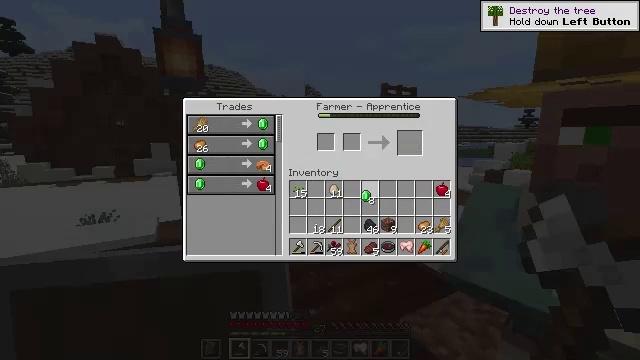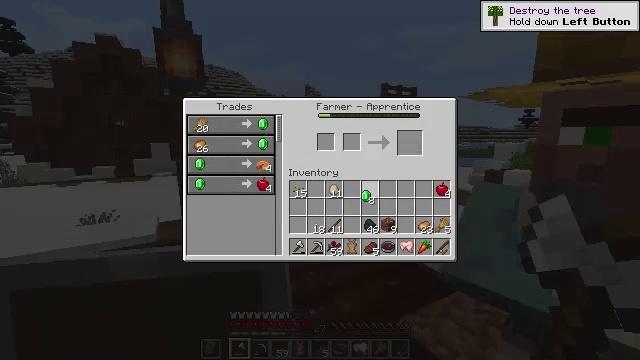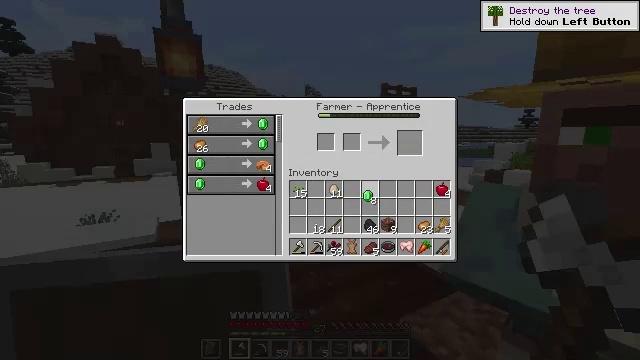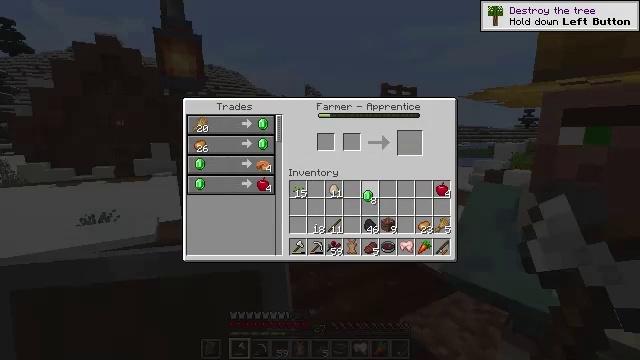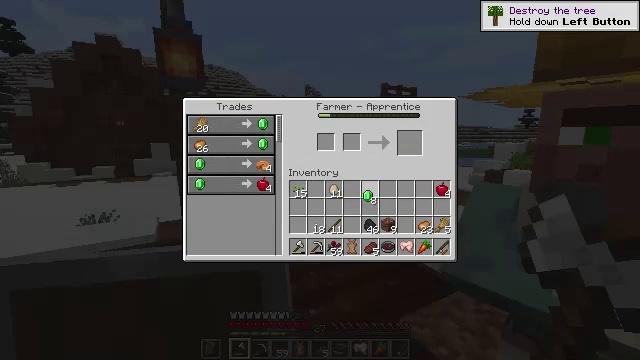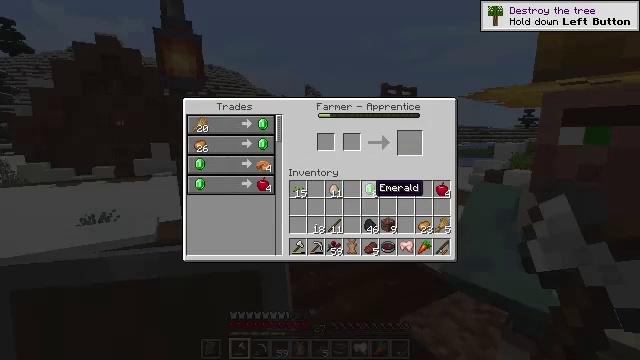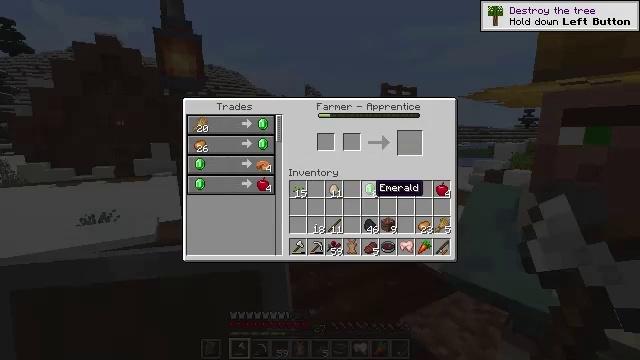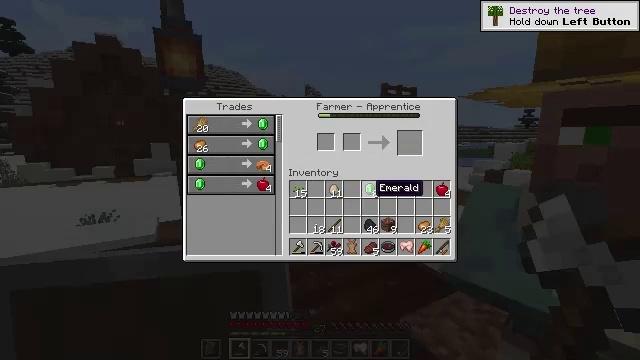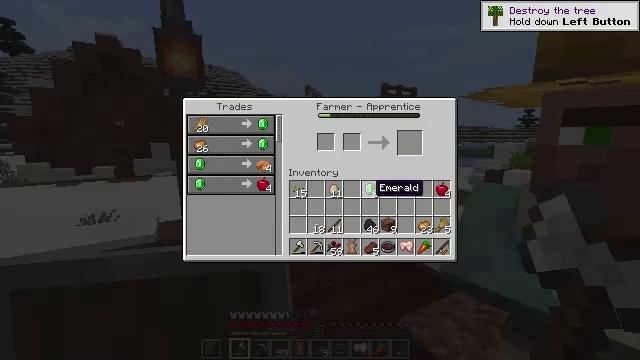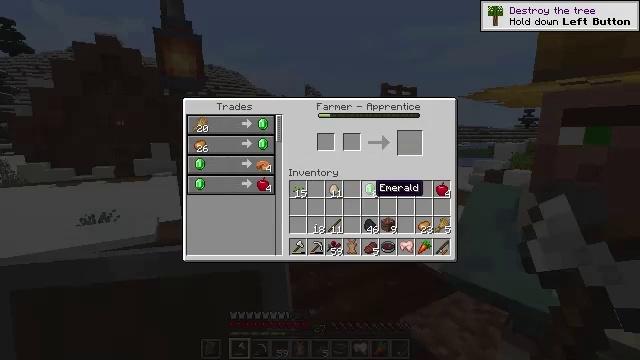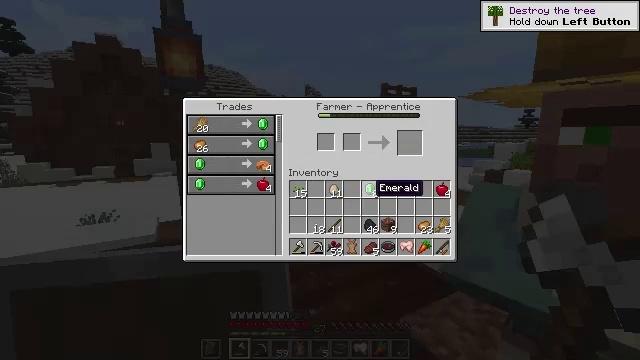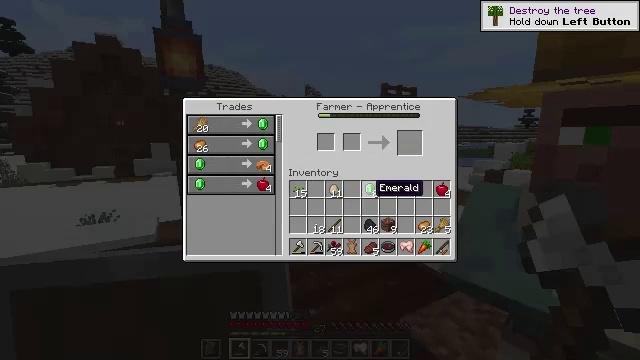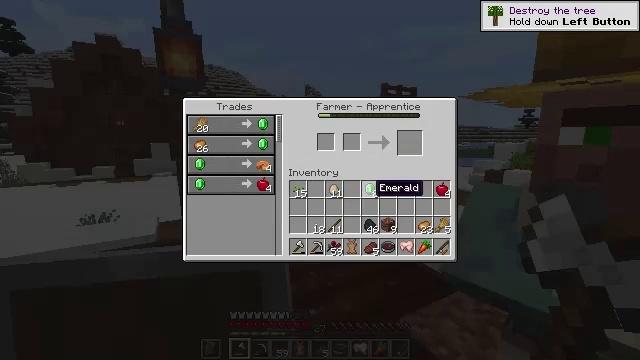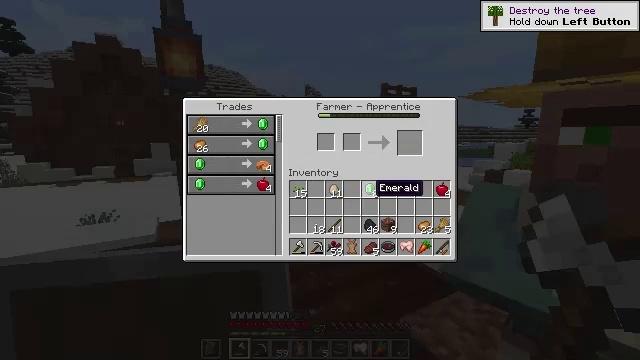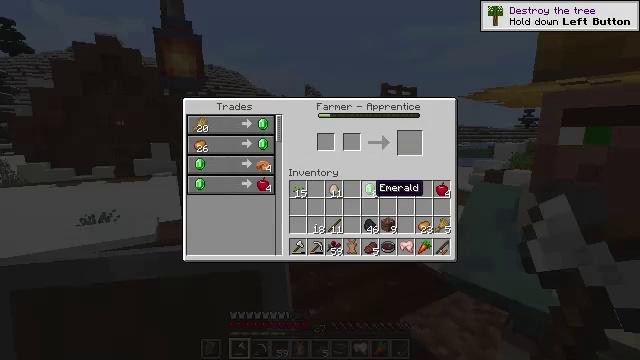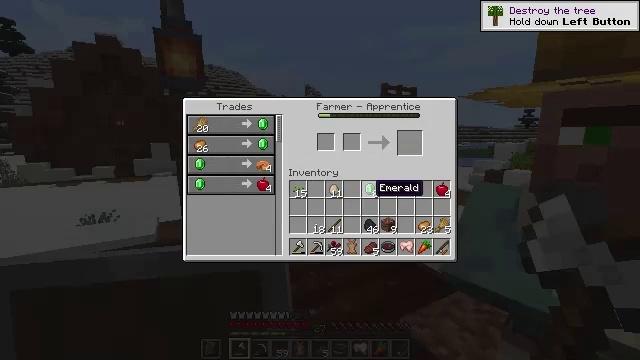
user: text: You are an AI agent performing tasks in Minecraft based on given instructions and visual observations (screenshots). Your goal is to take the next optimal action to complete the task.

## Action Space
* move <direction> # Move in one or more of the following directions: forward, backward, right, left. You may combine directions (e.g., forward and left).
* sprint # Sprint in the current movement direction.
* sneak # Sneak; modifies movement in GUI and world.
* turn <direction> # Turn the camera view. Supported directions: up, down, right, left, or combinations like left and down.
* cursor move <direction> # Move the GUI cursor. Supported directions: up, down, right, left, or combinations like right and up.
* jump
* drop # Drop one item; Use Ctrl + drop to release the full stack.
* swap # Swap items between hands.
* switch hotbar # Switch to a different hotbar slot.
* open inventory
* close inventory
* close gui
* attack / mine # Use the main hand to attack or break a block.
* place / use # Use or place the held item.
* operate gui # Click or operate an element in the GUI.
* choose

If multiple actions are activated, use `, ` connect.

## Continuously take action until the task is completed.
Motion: motion action
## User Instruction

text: Mix the necessary ingredients in a crafting table to get a pumpkin pie.
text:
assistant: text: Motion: no_op
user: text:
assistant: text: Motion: operate gui
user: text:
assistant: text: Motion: operate gui
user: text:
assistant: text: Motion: operate gui
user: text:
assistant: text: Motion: no_op
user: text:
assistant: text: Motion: no_op
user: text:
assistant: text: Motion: no_op
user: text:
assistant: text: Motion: no_op
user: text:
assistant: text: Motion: no_op
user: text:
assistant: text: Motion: no_op
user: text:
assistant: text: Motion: no_op
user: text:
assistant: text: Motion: no_op
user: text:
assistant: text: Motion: no_op
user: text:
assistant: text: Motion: no_op
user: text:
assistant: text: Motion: no_op
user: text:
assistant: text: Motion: no_op
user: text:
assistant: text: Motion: no_op
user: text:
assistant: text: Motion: no_op
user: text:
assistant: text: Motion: no_op
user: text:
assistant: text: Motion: cursor move right and down
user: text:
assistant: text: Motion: no_op
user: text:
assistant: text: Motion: no_op
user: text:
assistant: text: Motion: no_op
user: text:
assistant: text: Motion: no_op
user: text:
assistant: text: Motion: cursor move left
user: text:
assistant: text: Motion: cursor move left
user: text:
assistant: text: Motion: cursor move left and up
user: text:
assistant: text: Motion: no_op
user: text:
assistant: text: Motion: no_op
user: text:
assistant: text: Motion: no_op